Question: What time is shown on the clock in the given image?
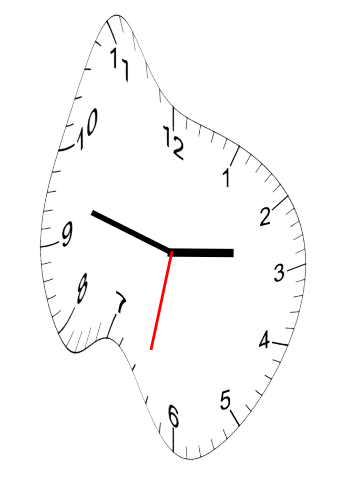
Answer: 02:47:32